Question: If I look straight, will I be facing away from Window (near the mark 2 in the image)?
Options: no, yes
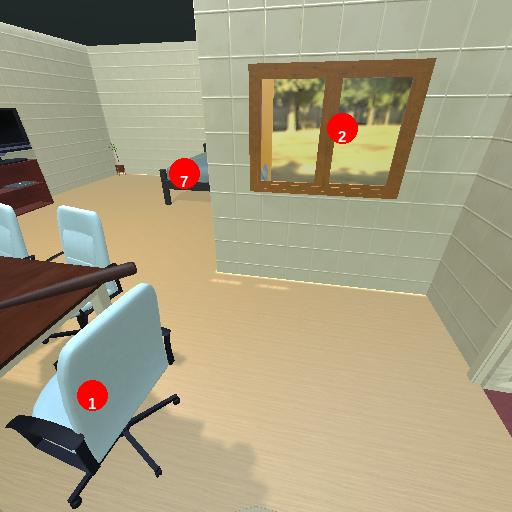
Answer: no